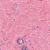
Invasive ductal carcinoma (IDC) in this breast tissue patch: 0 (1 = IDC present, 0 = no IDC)